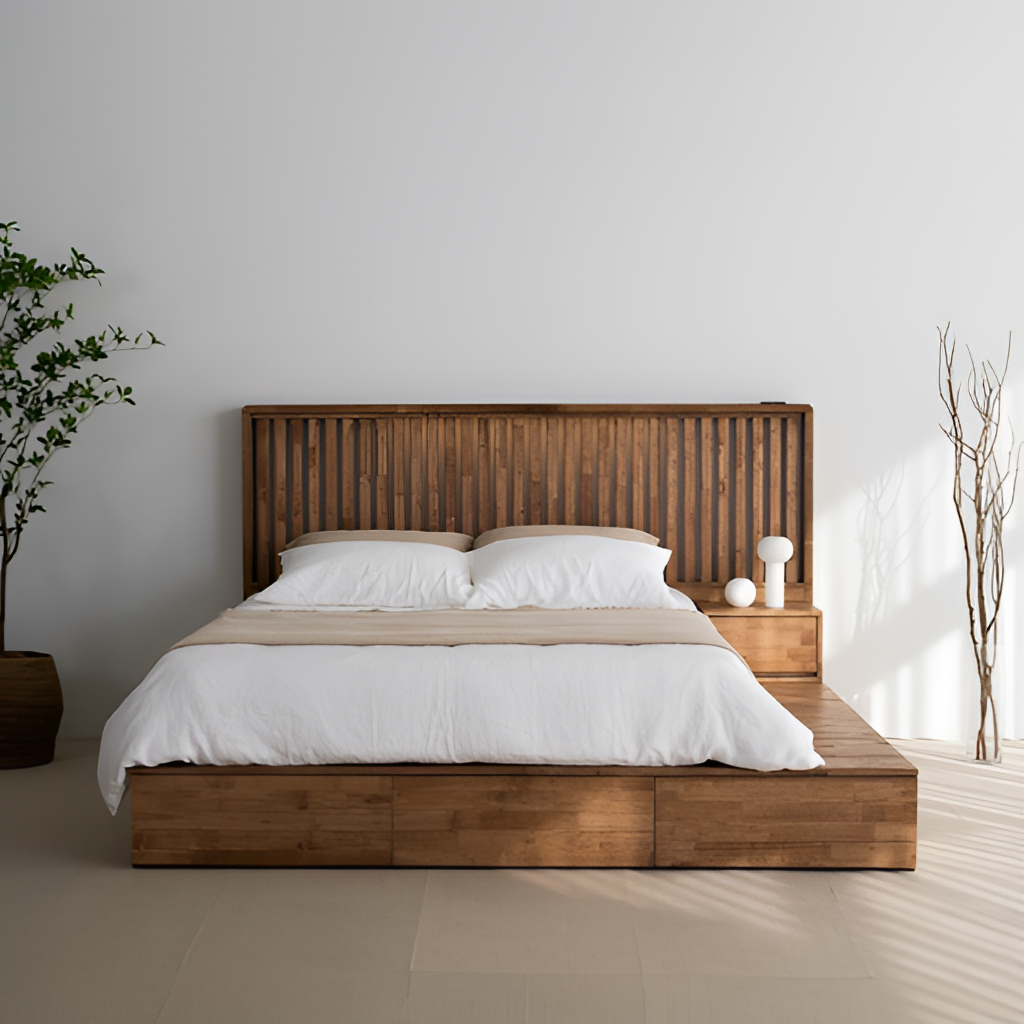
wood bed, bedroom, wood flooring, with plank pattern, white paint wallpaper, with solid pattern, minimalist